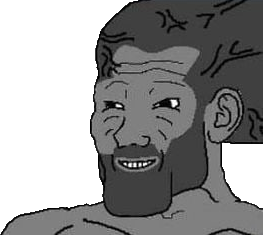
Label: 5_Grey_Chad